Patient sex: F
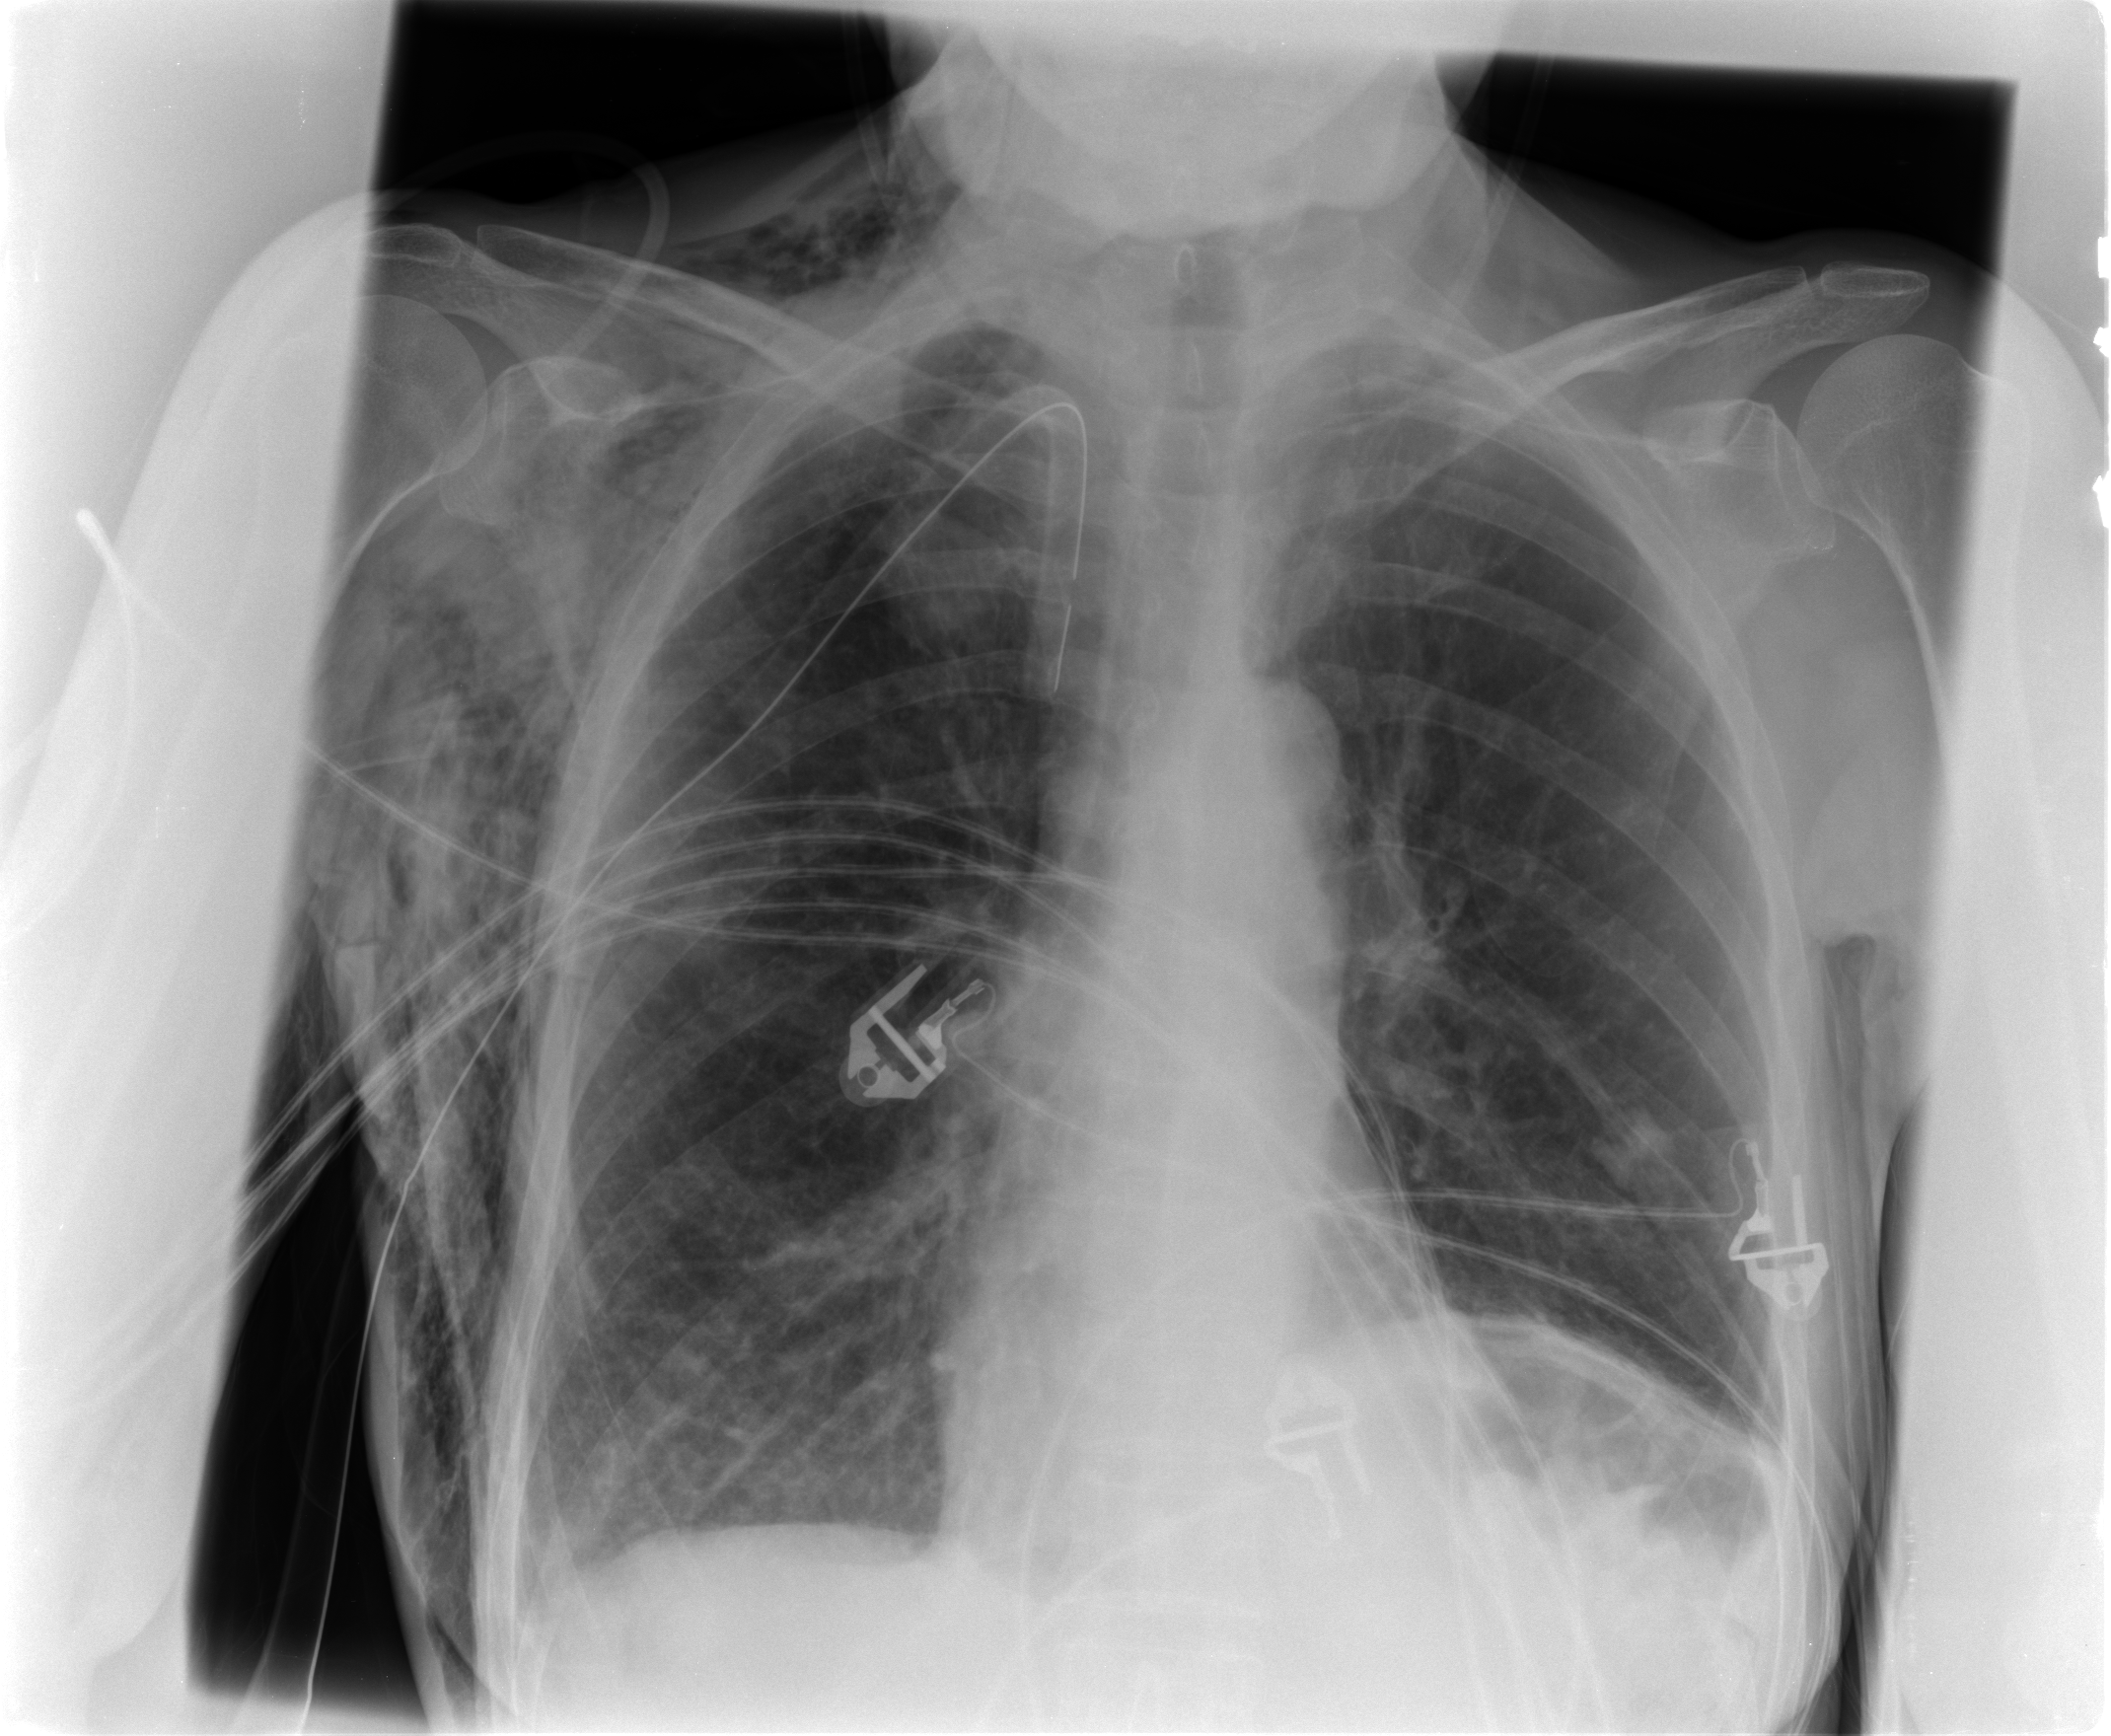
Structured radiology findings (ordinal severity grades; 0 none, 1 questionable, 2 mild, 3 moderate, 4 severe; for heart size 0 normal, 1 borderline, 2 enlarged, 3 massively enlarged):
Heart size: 0
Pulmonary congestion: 0
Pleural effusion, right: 0
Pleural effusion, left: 0
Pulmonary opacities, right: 0
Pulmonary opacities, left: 0
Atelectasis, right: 1
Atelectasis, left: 1